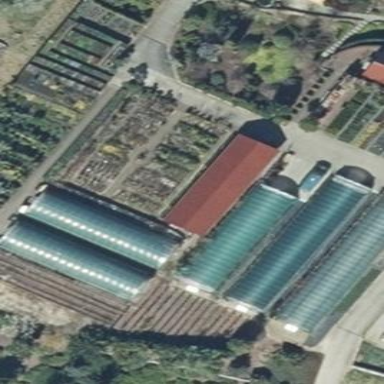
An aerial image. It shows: Greenhouse.